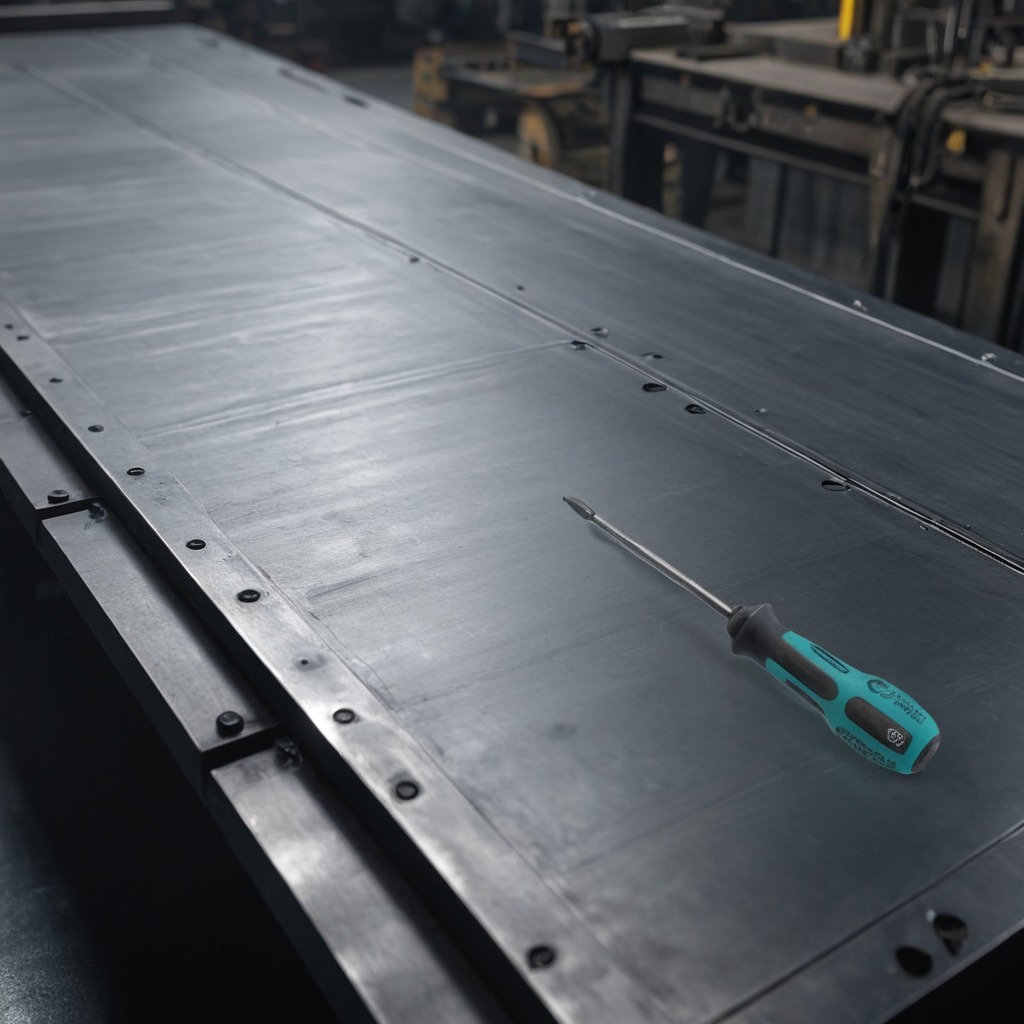
A screwdriver lying on a cold steel table in a mining workshop gritty textures